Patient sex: M
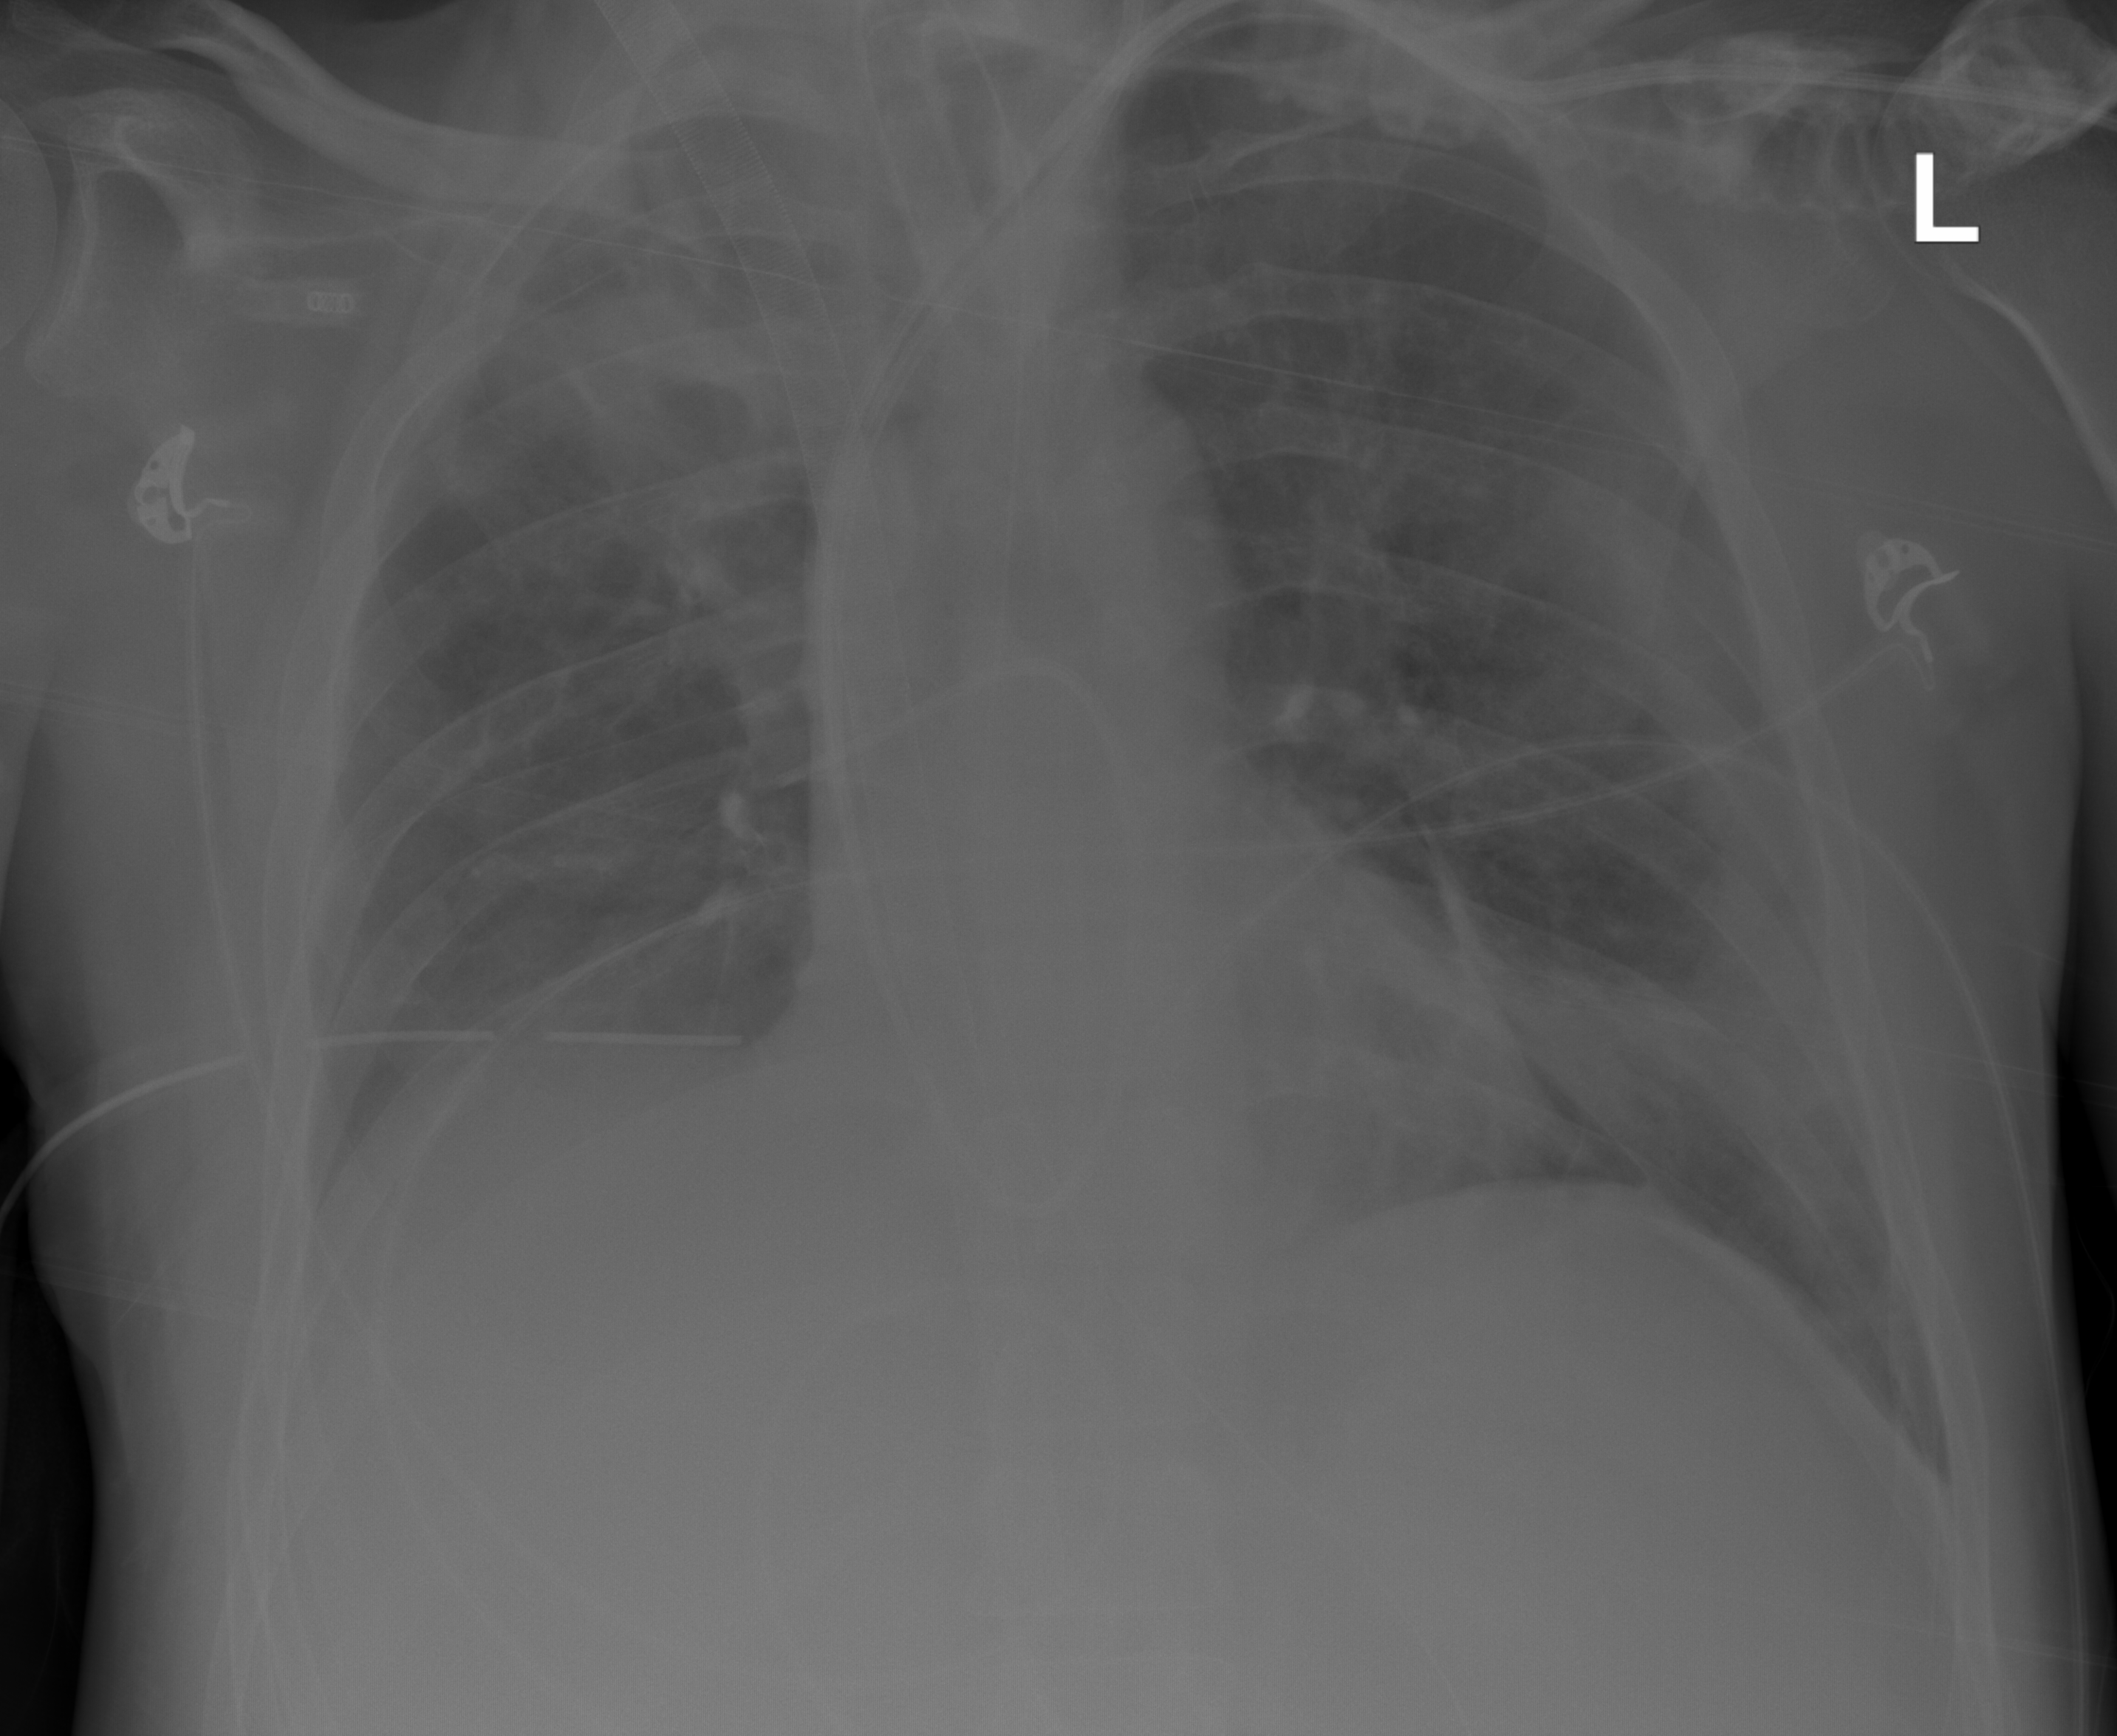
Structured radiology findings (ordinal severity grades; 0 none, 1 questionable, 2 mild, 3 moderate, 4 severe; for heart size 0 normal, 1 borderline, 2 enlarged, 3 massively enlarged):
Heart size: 1
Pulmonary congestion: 2
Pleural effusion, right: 3
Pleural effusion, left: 1
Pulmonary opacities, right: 3
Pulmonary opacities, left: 2
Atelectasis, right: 3
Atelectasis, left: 3